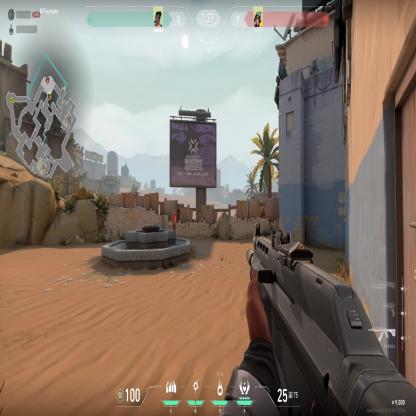
Label: enemy